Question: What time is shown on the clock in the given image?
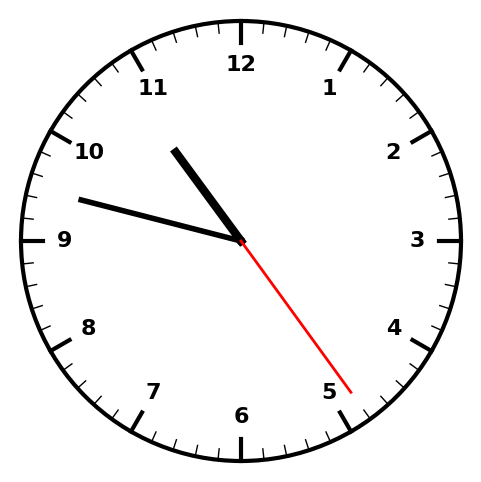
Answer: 10:47:24